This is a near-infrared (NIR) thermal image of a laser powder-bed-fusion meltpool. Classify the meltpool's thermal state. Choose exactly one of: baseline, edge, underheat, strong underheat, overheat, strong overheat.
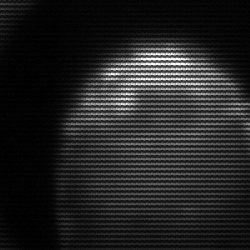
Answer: edge